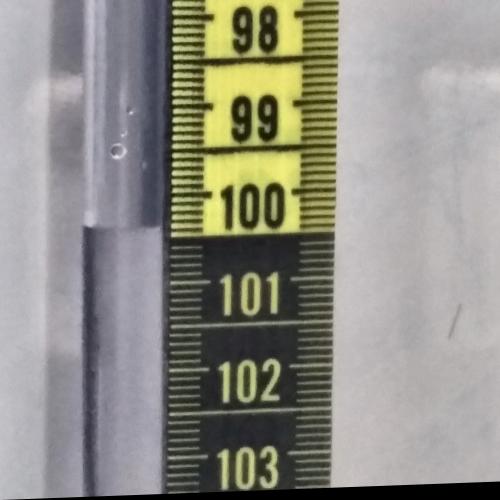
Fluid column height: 100.4 cm